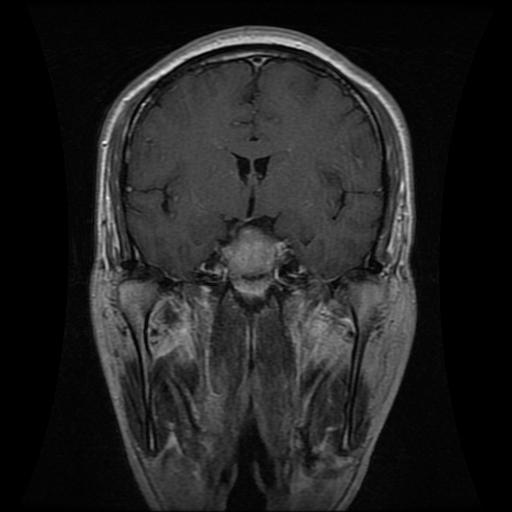
Label: pituitary